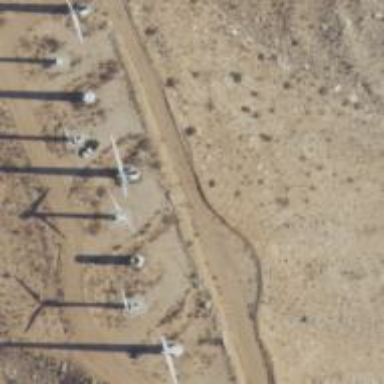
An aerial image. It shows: Horizontal axis wind turbine generating power from wind energy.